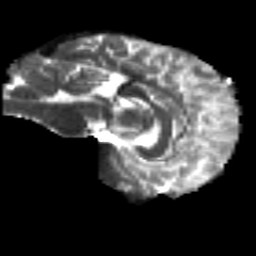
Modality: T2w
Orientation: sagittal
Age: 24
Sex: male
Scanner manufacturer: siemens
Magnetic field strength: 3 T
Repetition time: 8.8 s
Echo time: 0.085 s